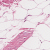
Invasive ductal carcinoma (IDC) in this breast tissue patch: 0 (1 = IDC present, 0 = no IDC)